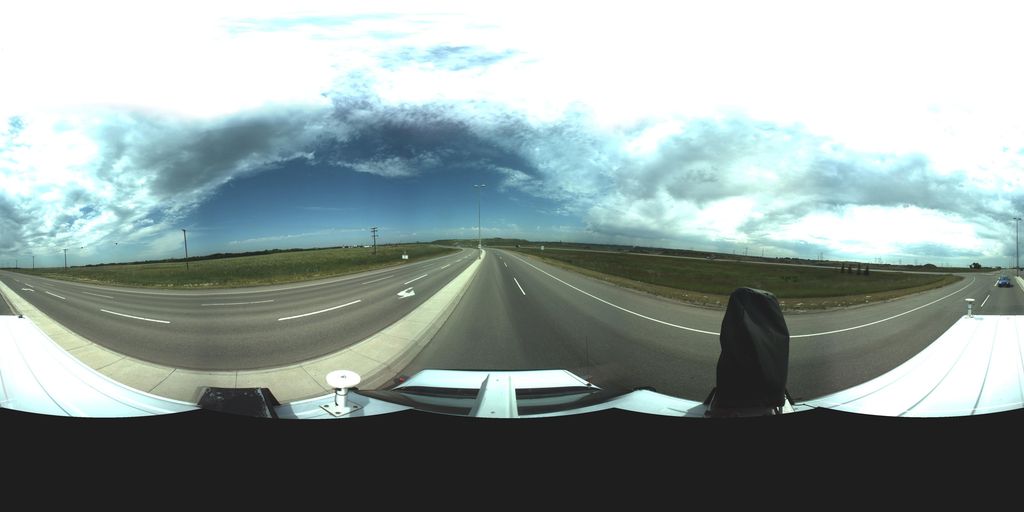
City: saskatoon